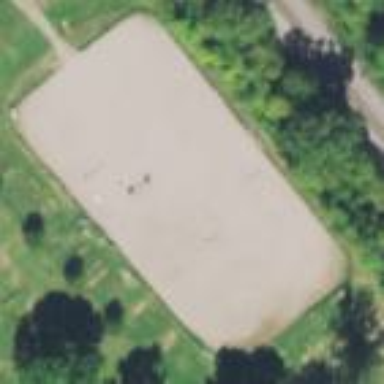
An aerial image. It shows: Equestrian pitch for leisure land activities.